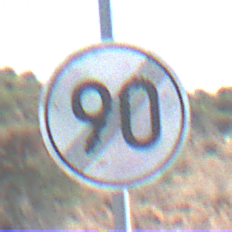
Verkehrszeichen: EndeGeschwindigkeit90
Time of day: Midday
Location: Outdoor (Nature)
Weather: Clear
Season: NotSpecified
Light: Natural